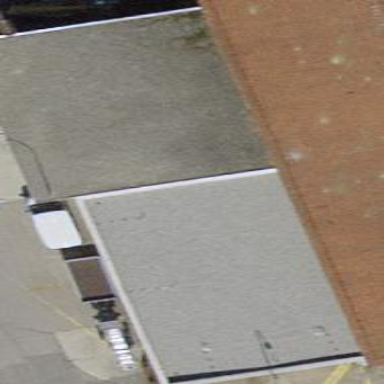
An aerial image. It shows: Commercial building.